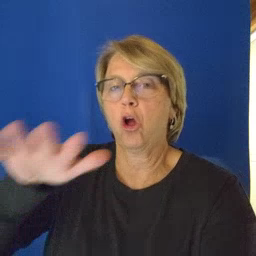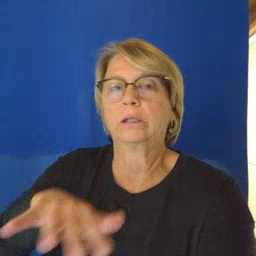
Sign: backyard